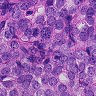
Metastatic tissue present: yes